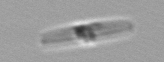
Label: pennate